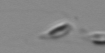
Label: Dinobryon